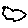
Label: cloud